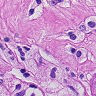
Metastatic tissue present: yes